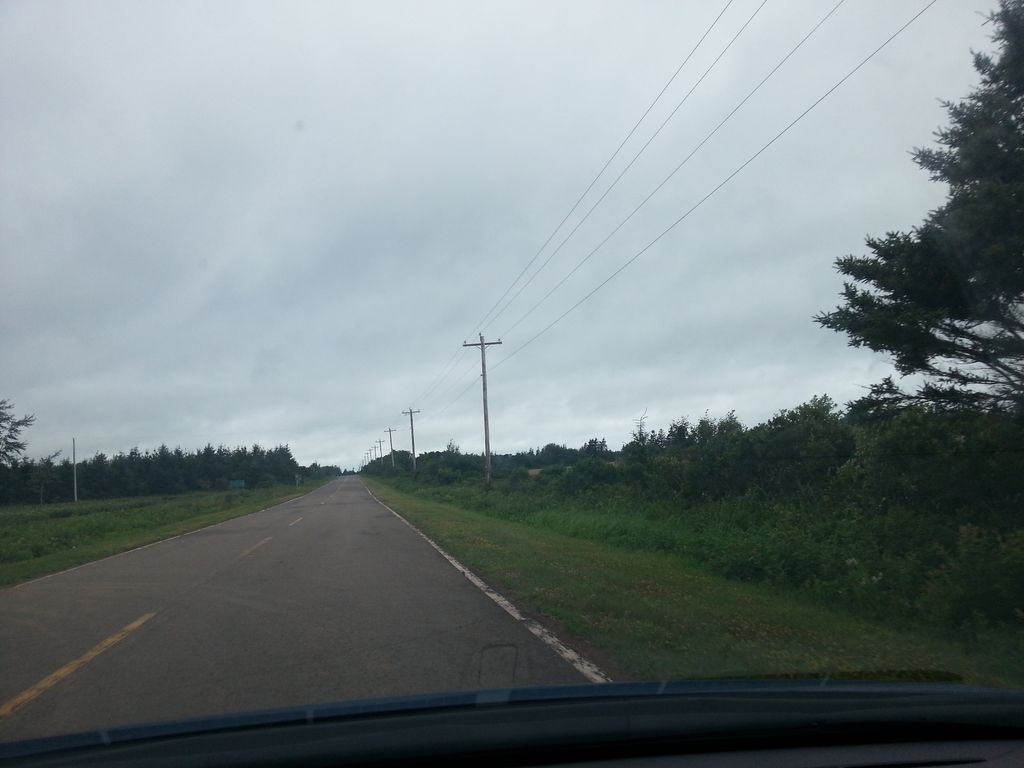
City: charlottetown